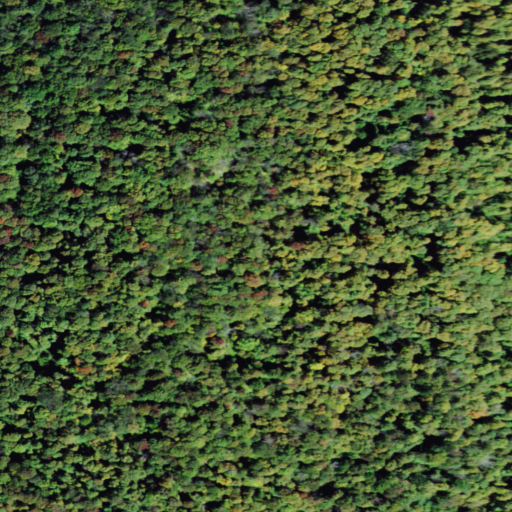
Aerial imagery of mountain in New York named Bald Mountain containing only deciduous forest